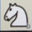
Piece: wN